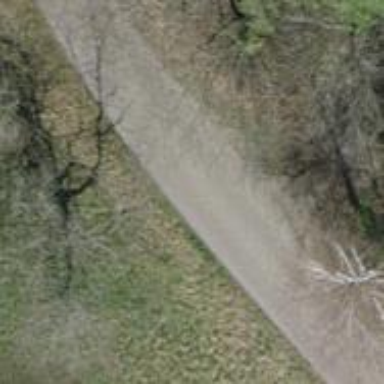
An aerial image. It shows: Paved service road.